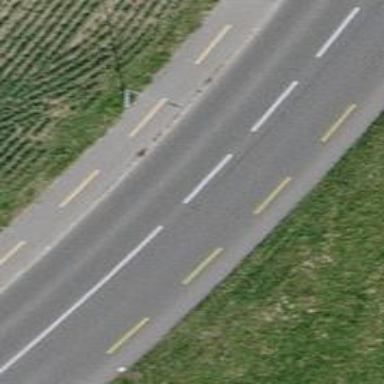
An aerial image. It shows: Tertiary road with asphalt surface. There is cycle lane on the left and cycle track on the right.